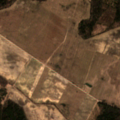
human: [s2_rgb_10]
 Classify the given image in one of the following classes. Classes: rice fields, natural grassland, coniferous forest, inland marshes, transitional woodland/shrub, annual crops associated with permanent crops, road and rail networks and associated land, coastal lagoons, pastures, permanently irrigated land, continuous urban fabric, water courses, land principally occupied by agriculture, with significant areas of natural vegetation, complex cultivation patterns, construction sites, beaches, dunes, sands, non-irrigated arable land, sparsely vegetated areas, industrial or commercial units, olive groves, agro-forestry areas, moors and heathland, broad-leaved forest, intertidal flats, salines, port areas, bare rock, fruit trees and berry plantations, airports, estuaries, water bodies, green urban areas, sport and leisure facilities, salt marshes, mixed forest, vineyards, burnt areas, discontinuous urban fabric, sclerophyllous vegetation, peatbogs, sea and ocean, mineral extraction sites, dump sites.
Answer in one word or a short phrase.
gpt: non-irrigated arable land, coniferous forest, mixed forest, transitional woodland/shrub